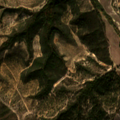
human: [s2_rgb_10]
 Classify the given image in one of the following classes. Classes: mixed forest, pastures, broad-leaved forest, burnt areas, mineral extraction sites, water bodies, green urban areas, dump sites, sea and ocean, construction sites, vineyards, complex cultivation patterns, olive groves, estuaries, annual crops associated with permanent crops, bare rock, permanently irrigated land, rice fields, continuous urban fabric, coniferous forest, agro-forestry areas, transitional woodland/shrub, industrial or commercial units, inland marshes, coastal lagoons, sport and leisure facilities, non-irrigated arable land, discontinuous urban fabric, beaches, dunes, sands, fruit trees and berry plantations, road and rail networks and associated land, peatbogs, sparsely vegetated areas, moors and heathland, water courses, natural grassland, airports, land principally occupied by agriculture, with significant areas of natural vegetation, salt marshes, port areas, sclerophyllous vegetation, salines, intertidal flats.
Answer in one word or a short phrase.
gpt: permanently irrigated land, broad-leaved forest, mixed forest, transitional woodland/shrub